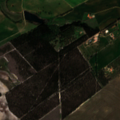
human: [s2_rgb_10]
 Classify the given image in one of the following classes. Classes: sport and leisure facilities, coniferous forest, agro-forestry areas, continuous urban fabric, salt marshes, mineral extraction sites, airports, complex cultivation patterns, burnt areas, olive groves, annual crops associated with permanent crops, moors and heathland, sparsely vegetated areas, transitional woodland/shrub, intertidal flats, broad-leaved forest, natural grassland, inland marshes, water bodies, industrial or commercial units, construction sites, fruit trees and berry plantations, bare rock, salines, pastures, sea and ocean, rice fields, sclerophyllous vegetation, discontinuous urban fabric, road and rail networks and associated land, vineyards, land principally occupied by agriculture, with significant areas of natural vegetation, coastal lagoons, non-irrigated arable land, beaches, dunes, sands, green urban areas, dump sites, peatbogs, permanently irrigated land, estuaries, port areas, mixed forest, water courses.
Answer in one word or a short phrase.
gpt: non-irrigated arable land, permanently irrigated land, transitional woodland/shrub